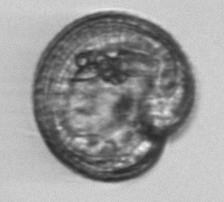
Label: Protoperidinium